Question: I'm using jquery mobile 1.4.5. In some instances, I generate a pop-up when a user clicks a link and fill that popup with the results of an ajax call. The generated code taken from firebug after the ajax call returns looks like:
'''
<div id="detailsPopup-popup" class="ui-popup-container ui-popup-active" tabindex="0" style="max-width: 1250px; top: 68.9967px; left: 146px;">
<div id="detailsPopup" class="ui-content ui-popup ui-body-a ui-overlay-shadow ui-corner-all" data-role="popup" style="width: 971.538px;"><a class="ui-btn ui-corner-all ui-shadow ui-btn-a ui-icon-delete ui-btn-icon-notext ui-btn-right" data-iconpos="notext" data-icon="delete" data-theme="a" data-role="button" data-rel="back" href="#">Close</a>
<div data-theme="a" data-role="header">
...content...
</div>
</div>
</div>
'''
The popup is showing up fine. I'd say 90% of the time, when i click the close button, the popup closes. However, 10% of the time it just sits there. Usually it'll highlight the close button as blue, indicating it is active or something but the window itself stays open. If I click around in the popup box a few times and keep trying, it will eventually close, but it is extremely frustrating and user unfriendly.
I'm not sure why it doesn't work that small fraction of the time? I've included a screenshot of what the modal looks like. I don't know if the parent div (the blue outline) is somehow covering half of the button and so that is catching the clicks sometimes?

any thoughts as to what is going on here? I've only been able to try in android/chrome and not an iphone, so i don't know if it is browser specific.
Thanks!
edit: adding javascript code that parses ajax response and generates window. NOTE: i know i'm putting everything in the header div right now (for padding purposes), however I don't think that's causing the issue. I stripped out a lot of the contents of the window for brevity.
'''
function showPopup(jsonResponse){
// parse json response
var obj = jQuery.parseJSON( jsonResponse );
// close button
var closeBtn = $('<a href="#" data-rel="back" data-role="button" data-theme="a" data-icon="delete" data-iconpos="notext" class="ui-btn ui-corner-all ui-shadow ui-btn-a ui-icon-delete ui-btn-icon-notext ui-btn-right">Close</a>').button();
// start to construct window contents from response
var content = "<div data-role="header" data-theme="a">";
content += '<table border="0" style="width:100%"><tr>';
content += '<td style="vertical-align:top;">';
content += '<a data-ajax="false" href="show.php?id='+obj.id+'"><img src="'+obj.pic+'" style="max-height: 2em;"></a><br><b>'+obj.title+'</b></div>';
content += '</td></tr></table>';
// close header div
content += '</div>';
// Popup body - set width is optional - append button and Ajax msg (was 1.5 width originally)
var popup = $("<div/>", {
"id": "detailsPopup",
"data-role": "popup",
"class": "ui-content"
}).css({
"width": $(window).width() / 1.3 + "px"
}).append(closeBtn).append(content);
// Append it to active page
$(".ui-page-active").append(popup);
// Create it and add listener to delete it once it's closed
// open it
$("#detailsPopup").on("popupafterclose", function () {
$(this).remove();
}).on("popupafteropen", function () {
$(this).popup("reposition", {
"positionTo": "window"
//x: 150,
//y: 200
});
}).popup({
"dismissible": false,
"history": false,
"theme": "a",
"overlayTheme": "b",
"class" : "ui-content"
}).popup("open");
} // end showPopup
'''
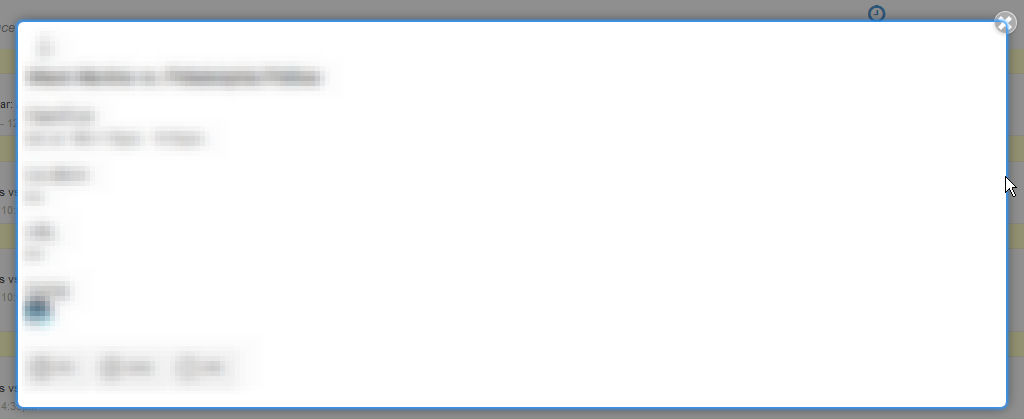
Answer: ok, so i finally figured it out. was 100% my fault (as expected). i was overriding some default JQM css, and of course it caused the error. on another part of the page i had to try to fit 3 buttons on the same row, and had used the following to do it.
'''
.ui-btn{
font-size:12px;
}
'''
(originally: 1em)
That shrunk the buttons enough to fit that other requirement, but that also caused the close button to not show properly (as you can see below it was missing the outer border). Thus, I'm guessing it was just a weird offset/padding/etc error caused by the differing font-size that was the reason behind the clicks not registering or being handled properly.
<URL>
(insert advice to never override jqm css)
thanks!